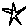
Label: star